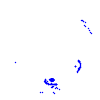
Particle: pion